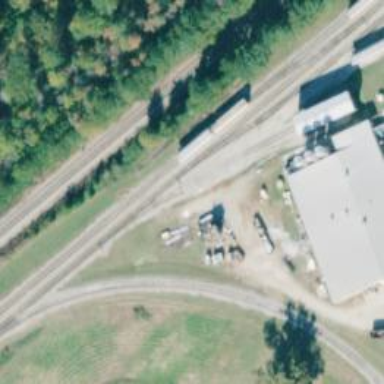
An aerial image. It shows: Railway spur service.